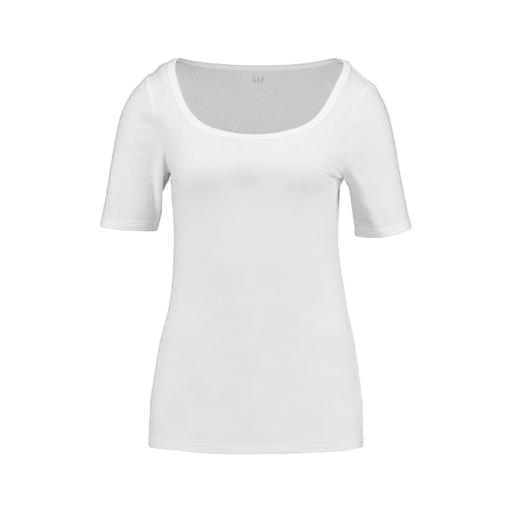
white women's heattech extra warm scoop neck tee, white pima t-shirt only macy, white stretch scoop tee, white background